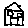
Label: house